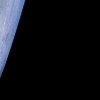
Label: space